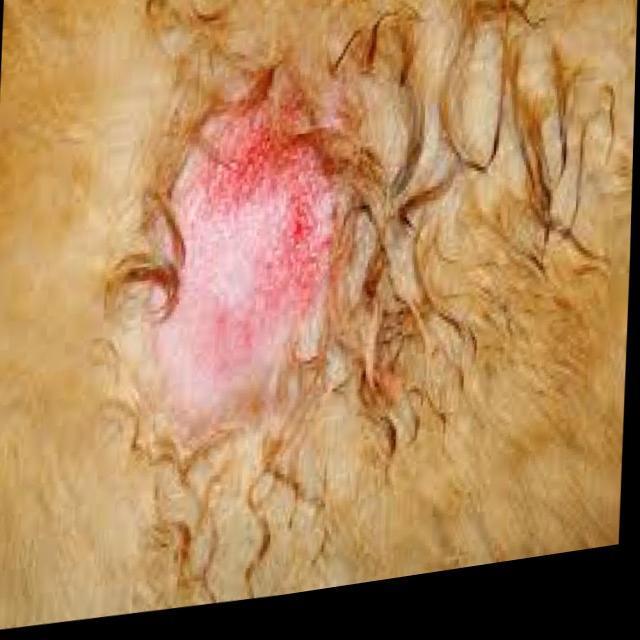
Canine dermatitis — inflammation of the skin presenting with erythema, pruritus, papules, and excoriation. May be allergic, contact, or atopic in origin.